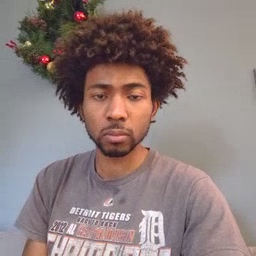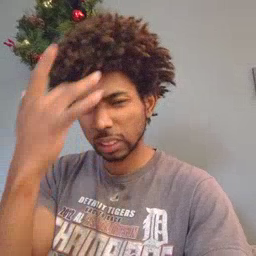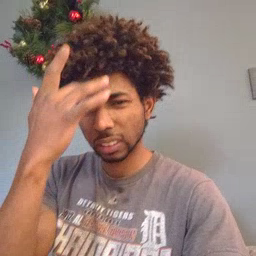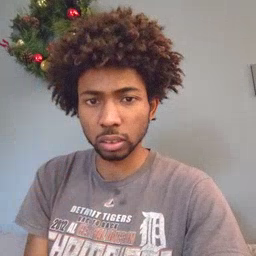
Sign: sick